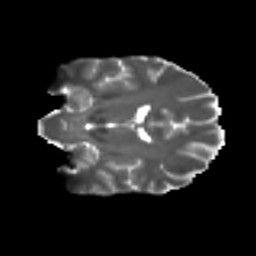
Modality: T2w
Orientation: coronal
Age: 41
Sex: female
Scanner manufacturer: ge
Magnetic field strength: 3 T
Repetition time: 7.8 s
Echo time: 0.0606 s